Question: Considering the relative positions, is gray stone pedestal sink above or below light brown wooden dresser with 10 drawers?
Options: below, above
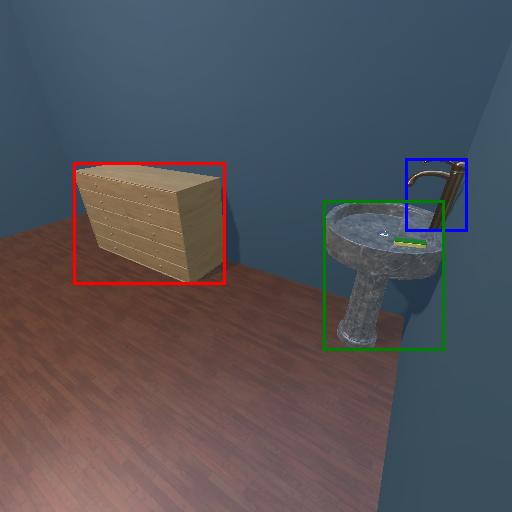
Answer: below